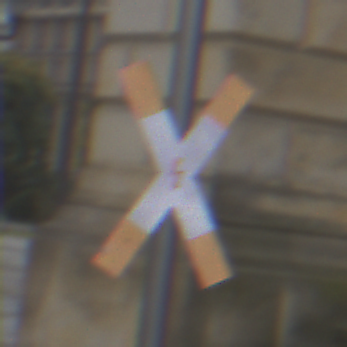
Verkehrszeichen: Andreaskreuz
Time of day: Midday
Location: Outdoor (Urban)
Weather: Overcast
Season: NotSpecified
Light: Natural